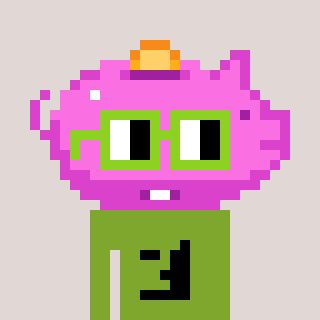
a pixel art character with square light green glasses, a piggybank-shaped head and a slimegreen-colored body on a warm background